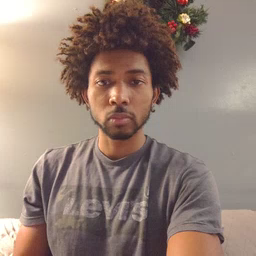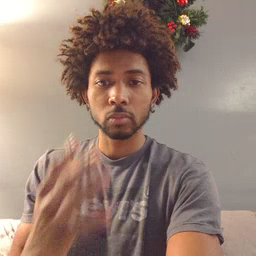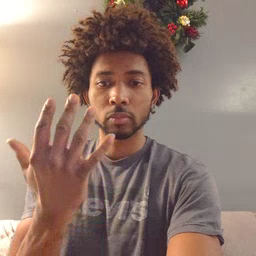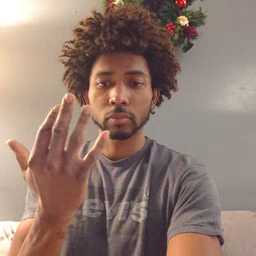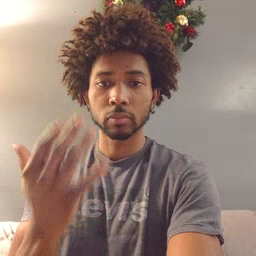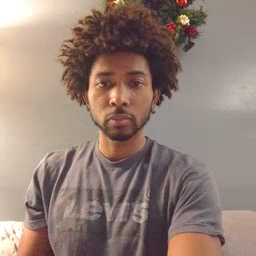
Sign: finger